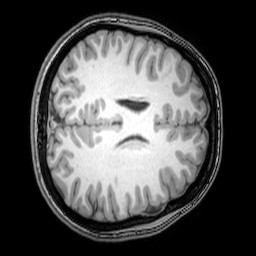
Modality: T1w
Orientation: axial
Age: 20
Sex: female
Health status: healthy
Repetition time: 0.081 s
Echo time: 0.037 s